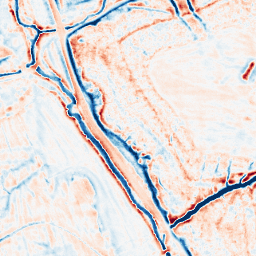
Category: edge_preserving
Decomposition family: bilateral
Decomposition parameters: d: 15
sigma_color: 25
sigma_space: 75
Upsampling method: sinc_blackman
Upsampling parameters: scale: 8
kernel_size: 16
Upsampling scale: 8